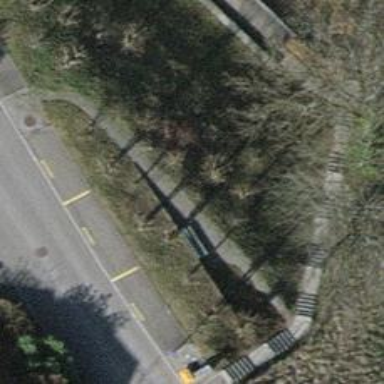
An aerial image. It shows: Bench for seating.